Question: I have a flyout that appears near the cursor when a particular user input is triggered.
According to <URL>, the 'Flyout.Placement' property is only a preference and does not necessarily reflect the position of the flyout.
I expect the framework to call <URL> to determine the actual placement. I want to know what the actual placement is so that I can add a little arrow pointing at the cursor position, something like shown in the following:

Is my only option to make the call to 'GetFlyoutPlacement' myself (triggered on the 'Flyout.Opening' event), or is there some more convenient way to do this?
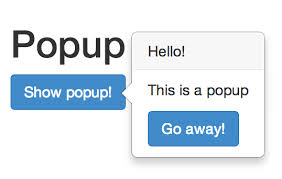
Answer: My calls on 'GetFlyoutPlacement' and <URL> resulted in 'Error HRESULT E_FAIL has been returned from a call to a COM component.' which didn't leave me very much to go on, so I just ended up implementing what I imagine is the logic behind those functions:
'''
public static FlyoutPlacementMode GetActualFlyoutPlacement(
Rect placementTarget,
Size flyoutSize,
FlyoutPlacementMode preferredPlacement )
{
Rect ViewArea = Window.Current.Bounds;
ViewArea.X = 0; // may have non-zero offset for multi-monitor setups
ViewArea.Y = 0; // but we are only interested in offset relative to app view area
switch (preferredPlacement)
{
case FlyoutPlacementMode.Right:
if (desiredSize.Width < ViewArea.Width - placementTarget.Right) return FlyoutPlacementMode.Right;
if (desiredSize.Width < placementTarget.Left) return FlyoutPlacementMode.Left;
if (desiredSize.Height < placementTarget.Top) return FlyoutPlacementMode.Top;
return FlyoutPlacementMode.Bottom;
case FlyoutPlacementMode.Left:
...
}
}
'''